Field crop: tomato
Growth stage: 2
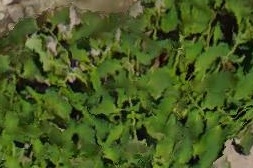
Species: tomato